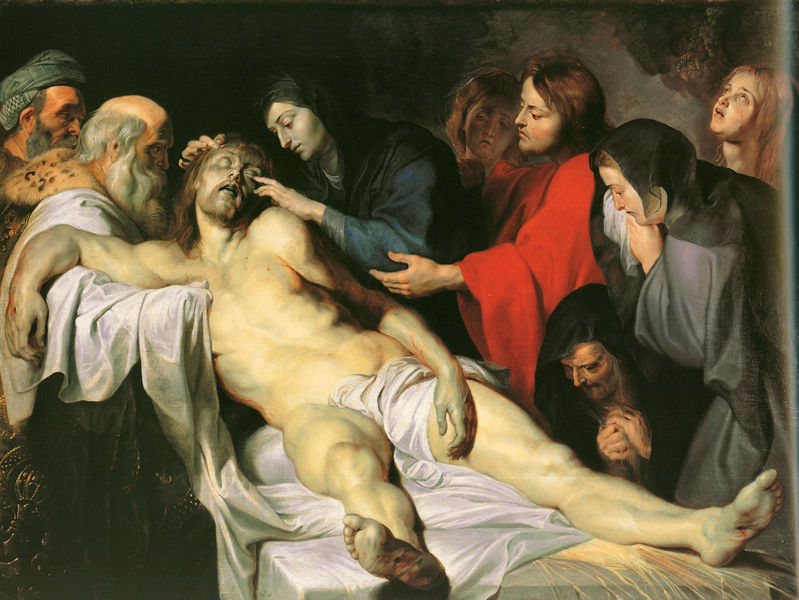
Titel: Die Beweinung Christi
Künstler: Peter Paul Rubens
Schlagwörter: mann, nackt, frauen, menschen, haar, männer, schwarz, rot, tuch, tod, tot, trauer, mutter, höhle, liegen, laken, arzt, untersuchung, christus, grab, jesus, leichnam, wundmale, jünger, maria, petrus, dornenkrone, grablegung, josef, menschne, josef von arimathea, beweinen